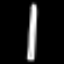
Label: pencil